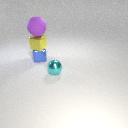
small blue metal cube below large purple rubber sphere